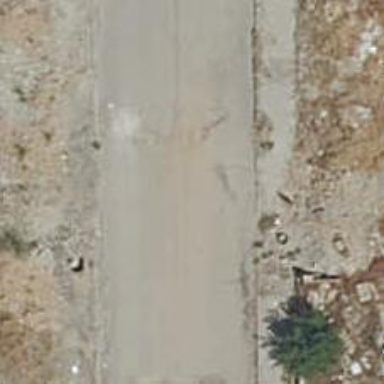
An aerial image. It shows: Smooth asphalt road in residential area.